Field crop: maize
Growth stage: 2
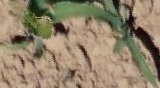
Species: maize